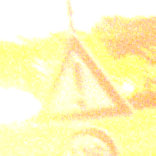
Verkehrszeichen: Gefahrenstelle
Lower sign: Geschwindigkeit110
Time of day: Night
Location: Outdoor (Nature)
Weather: Clear
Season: NotSpecified
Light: Natural